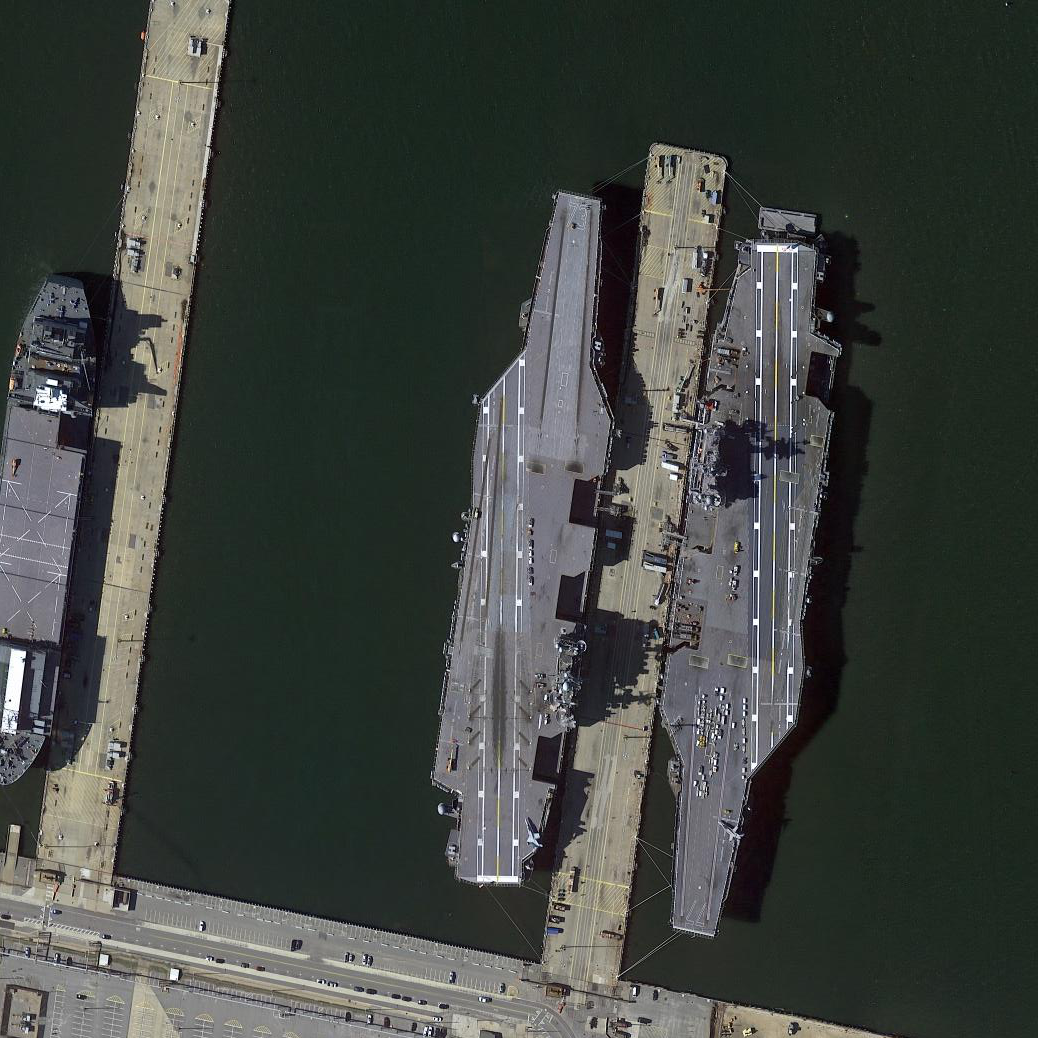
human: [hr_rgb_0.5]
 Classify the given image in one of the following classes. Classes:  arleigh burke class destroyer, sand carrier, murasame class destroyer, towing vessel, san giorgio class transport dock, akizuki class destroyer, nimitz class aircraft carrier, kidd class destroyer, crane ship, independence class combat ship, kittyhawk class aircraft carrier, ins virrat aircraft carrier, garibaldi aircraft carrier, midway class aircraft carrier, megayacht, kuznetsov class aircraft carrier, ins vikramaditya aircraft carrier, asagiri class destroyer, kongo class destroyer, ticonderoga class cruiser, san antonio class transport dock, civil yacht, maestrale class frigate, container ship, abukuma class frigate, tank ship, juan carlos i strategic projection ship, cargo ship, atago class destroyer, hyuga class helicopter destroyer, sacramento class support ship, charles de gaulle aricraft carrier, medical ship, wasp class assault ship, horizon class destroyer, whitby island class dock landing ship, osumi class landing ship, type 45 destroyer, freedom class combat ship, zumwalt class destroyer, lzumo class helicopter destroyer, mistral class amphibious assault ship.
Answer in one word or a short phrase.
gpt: Nimitz class aircraft carrier